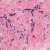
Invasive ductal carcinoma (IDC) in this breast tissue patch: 1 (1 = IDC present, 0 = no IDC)